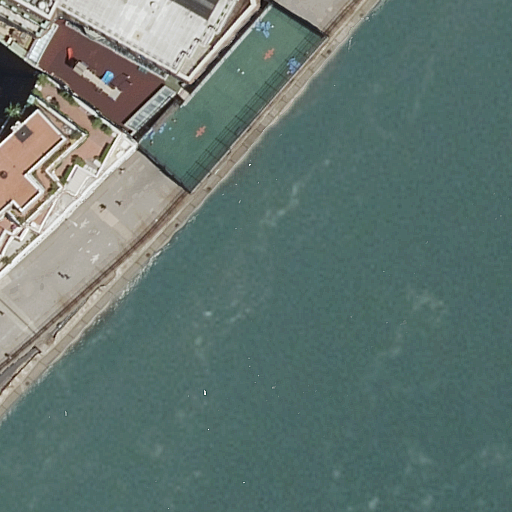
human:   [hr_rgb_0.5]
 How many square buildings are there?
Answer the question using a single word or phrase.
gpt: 0

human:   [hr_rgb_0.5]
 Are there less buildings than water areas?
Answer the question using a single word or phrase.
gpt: no

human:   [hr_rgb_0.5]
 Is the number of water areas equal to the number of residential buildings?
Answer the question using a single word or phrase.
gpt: no

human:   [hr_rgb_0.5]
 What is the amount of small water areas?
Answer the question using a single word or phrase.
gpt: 0

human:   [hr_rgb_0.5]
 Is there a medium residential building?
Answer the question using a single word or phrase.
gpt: no

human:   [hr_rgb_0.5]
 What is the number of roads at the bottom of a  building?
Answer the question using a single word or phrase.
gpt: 3

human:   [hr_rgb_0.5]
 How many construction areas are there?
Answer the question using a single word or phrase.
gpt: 0

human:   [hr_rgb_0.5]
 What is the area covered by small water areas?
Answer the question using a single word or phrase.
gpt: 0m2

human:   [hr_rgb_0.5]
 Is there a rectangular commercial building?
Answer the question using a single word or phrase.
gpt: no

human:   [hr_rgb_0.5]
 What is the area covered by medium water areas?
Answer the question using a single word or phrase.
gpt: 0m2

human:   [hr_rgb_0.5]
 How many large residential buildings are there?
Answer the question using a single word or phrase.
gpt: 2

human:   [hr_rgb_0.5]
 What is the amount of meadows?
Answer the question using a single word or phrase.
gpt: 0

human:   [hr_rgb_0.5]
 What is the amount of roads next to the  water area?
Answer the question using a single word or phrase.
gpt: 3

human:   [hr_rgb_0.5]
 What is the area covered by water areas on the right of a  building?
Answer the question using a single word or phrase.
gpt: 7269m2

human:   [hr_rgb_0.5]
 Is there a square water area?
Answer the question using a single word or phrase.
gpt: no

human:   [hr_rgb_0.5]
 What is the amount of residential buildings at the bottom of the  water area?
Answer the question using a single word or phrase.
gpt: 0

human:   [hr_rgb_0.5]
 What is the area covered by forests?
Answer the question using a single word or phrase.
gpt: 0m2

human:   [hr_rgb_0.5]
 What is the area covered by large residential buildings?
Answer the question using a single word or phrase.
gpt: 2078m2

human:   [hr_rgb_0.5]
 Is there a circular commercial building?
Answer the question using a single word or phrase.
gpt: no

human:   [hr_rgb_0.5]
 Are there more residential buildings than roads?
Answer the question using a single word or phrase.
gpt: no

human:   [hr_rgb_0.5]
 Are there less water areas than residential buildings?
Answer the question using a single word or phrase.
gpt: yes

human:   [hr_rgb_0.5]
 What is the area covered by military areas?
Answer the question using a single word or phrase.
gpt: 0m2

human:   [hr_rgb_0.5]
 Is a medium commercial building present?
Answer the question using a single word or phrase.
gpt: no

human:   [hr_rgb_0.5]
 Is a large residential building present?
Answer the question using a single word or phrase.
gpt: yes

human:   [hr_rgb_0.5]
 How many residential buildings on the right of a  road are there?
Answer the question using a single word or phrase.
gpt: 0

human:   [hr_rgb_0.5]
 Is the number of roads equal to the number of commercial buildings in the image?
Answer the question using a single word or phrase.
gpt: no

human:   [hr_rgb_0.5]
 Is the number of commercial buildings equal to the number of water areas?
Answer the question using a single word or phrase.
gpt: no

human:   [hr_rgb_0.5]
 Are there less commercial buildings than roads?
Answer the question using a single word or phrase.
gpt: yes

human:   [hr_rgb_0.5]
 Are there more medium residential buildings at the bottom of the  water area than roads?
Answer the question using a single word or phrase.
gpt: no

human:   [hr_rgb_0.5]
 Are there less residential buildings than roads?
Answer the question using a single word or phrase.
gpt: yes

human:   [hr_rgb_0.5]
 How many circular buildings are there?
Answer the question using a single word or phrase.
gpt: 0

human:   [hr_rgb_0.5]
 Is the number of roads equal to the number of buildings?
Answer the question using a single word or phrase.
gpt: no

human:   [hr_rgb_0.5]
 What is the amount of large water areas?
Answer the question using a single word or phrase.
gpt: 1

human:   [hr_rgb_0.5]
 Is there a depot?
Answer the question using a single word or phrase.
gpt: no

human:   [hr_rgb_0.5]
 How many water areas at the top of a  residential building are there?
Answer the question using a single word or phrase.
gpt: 0

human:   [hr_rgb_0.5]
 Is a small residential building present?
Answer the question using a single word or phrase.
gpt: no